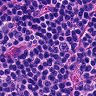
Metastatic tissue present: no